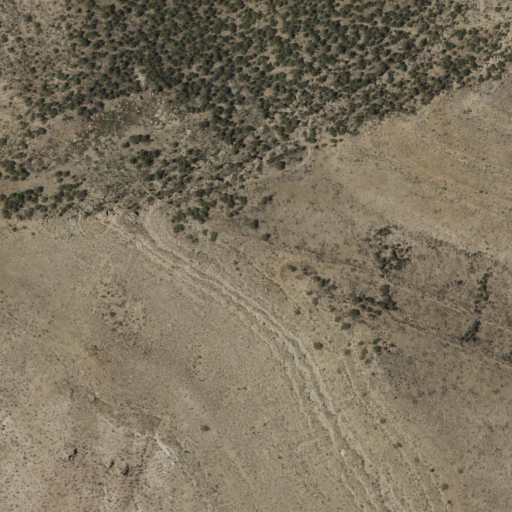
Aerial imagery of mountain in New Mexico named Timber Mountain containing shrub, evergreen forest, and grassland